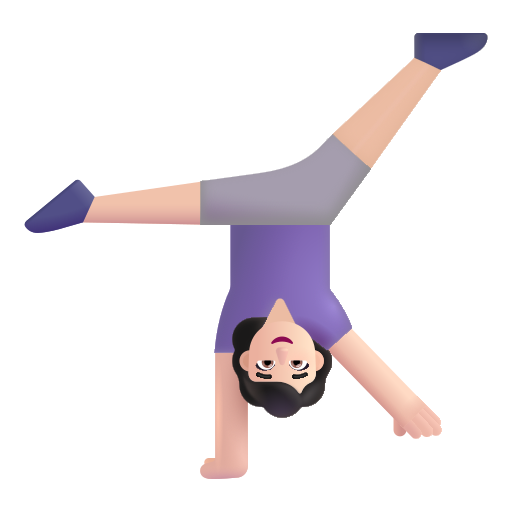
woman cartwheeling color light